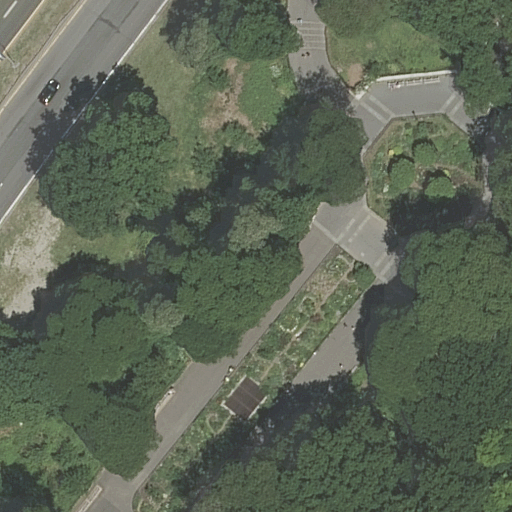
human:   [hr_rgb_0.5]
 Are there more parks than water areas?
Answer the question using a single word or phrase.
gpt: yes

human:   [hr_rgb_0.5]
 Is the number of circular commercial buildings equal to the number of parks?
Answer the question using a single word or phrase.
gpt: no

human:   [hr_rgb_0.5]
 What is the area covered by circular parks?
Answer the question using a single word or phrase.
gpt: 0m2

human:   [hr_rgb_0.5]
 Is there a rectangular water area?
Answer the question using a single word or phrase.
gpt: no

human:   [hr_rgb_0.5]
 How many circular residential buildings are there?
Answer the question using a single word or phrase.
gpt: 0

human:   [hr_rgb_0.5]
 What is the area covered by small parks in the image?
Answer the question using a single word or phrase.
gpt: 0m2

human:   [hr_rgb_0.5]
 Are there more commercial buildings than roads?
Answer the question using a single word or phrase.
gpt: no

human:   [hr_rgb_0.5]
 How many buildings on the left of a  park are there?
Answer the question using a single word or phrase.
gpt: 0

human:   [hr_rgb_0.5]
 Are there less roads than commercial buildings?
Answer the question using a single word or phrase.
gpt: no

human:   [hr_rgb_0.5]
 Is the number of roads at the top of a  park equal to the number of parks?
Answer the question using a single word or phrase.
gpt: no

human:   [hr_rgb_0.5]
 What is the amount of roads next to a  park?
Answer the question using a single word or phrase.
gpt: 8

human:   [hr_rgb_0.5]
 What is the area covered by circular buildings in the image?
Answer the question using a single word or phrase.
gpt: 0m2

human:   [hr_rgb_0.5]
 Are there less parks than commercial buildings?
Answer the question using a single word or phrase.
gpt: no

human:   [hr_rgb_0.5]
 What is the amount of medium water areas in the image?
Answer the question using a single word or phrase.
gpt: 0

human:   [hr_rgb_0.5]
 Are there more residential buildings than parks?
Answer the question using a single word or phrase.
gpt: no

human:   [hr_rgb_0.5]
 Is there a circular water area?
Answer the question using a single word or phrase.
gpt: no

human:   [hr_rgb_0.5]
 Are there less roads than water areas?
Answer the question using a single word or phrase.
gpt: no

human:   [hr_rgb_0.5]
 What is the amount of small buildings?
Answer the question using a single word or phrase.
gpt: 0

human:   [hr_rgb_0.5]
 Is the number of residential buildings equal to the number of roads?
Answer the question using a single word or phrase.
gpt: no

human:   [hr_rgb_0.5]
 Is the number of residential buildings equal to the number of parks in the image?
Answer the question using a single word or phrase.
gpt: no

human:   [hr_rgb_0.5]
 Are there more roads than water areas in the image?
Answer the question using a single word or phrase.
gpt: yes

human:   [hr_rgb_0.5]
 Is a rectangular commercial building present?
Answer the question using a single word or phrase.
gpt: no

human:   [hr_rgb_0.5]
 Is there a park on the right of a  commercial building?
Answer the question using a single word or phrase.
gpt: no

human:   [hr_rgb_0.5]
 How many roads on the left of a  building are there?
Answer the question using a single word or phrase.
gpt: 0

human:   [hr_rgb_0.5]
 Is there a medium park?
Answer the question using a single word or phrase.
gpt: no

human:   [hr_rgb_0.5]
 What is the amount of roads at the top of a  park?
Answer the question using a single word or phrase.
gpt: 0

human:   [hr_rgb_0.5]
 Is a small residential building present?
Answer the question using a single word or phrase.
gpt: no

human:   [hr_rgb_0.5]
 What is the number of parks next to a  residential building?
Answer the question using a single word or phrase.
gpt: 0

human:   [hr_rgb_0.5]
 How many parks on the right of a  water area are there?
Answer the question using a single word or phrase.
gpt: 0

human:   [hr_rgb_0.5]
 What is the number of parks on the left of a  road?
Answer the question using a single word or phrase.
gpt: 0

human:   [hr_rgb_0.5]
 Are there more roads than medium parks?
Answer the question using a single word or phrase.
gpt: yes

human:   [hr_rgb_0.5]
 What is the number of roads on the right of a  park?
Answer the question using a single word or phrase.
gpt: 0

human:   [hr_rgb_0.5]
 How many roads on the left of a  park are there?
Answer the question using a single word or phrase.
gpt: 8

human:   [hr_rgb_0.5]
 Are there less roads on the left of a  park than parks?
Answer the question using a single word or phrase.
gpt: no

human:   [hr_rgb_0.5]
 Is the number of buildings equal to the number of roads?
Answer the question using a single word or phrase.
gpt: no

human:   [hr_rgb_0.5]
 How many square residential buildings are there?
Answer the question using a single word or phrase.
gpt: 0